Aerial crown-view tile of a tropical tree (Barro Colorado Island, Panama), acquired 20250217:
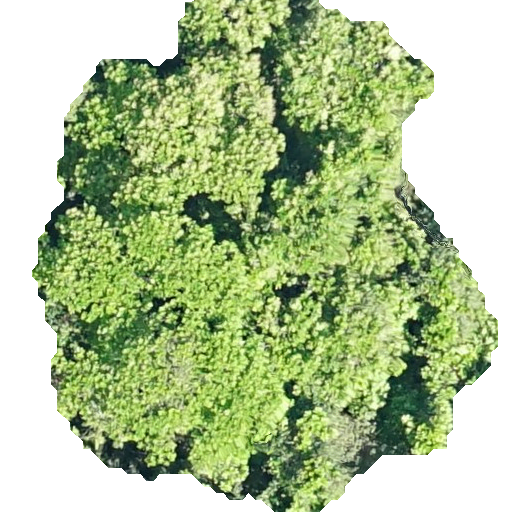
Species: Anacardium excelsum
GBIF accepted scientific name: Anacardium excelsum
Crown area: 257.936 m²